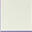
Piece: xx